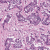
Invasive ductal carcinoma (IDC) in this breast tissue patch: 1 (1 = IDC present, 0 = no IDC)